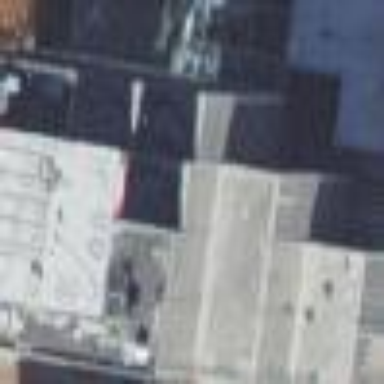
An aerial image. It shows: Commercial building.